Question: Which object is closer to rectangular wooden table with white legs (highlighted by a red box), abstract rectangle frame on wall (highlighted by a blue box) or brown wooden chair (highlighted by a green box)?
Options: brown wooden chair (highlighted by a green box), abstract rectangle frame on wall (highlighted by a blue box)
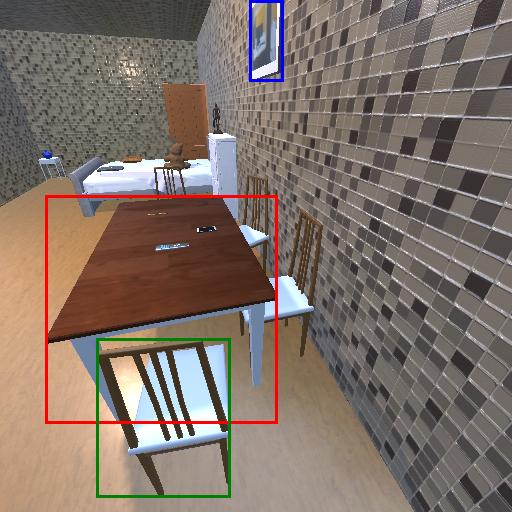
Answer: brown wooden chair (highlighted by a green box)